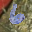
Label: 6